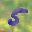
Label: 5